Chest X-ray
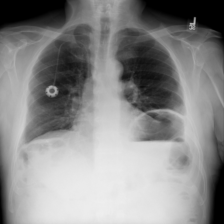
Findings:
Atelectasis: negative
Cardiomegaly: negative
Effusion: negative
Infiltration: negative
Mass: negative
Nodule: negative
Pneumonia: negative
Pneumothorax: negative
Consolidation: negative
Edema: negative
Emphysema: negative
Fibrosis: negative
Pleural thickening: negative
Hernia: negative